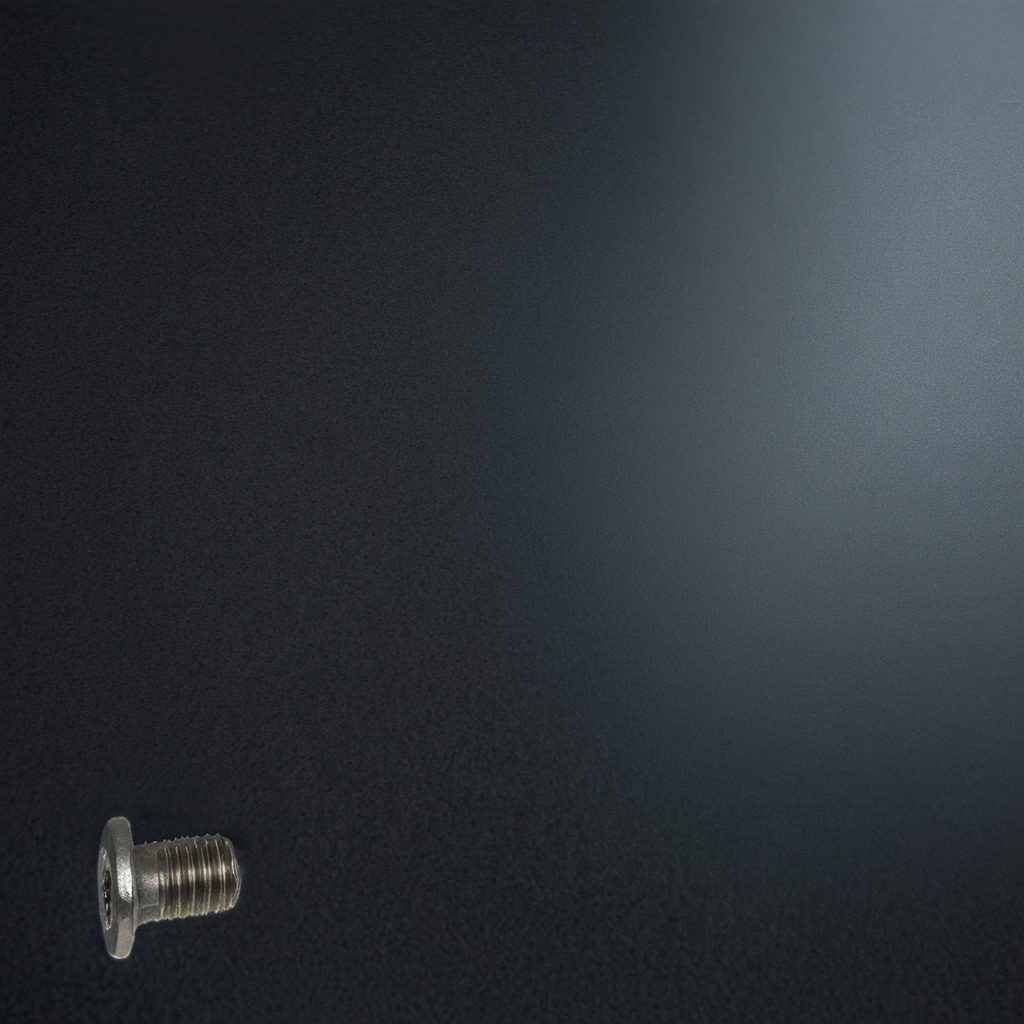
A metal screw is lying on a clean granite table inside a workshop at night.